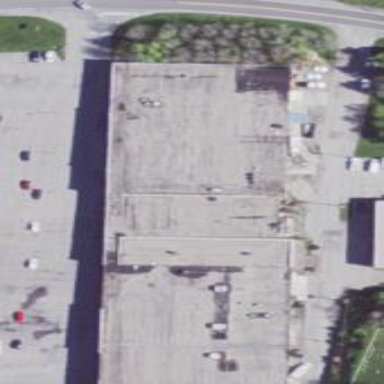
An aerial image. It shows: Retail building in mall.